Interaction volume radius: 5 \u00c5
Interaction volume height: 15 \u00c5
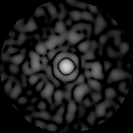
Disorder parameter: 0.8395